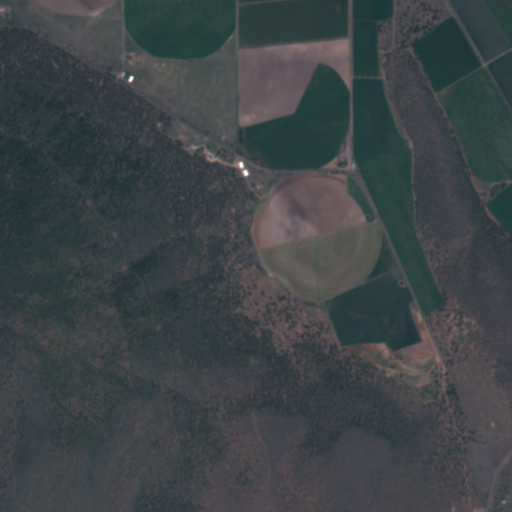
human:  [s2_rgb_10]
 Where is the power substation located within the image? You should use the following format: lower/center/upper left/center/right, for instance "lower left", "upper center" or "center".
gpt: The power substation is located in the lower right of the image.
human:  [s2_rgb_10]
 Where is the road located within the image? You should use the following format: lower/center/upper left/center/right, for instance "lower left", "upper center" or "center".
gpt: There is no road in the image.